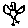
Label: bird